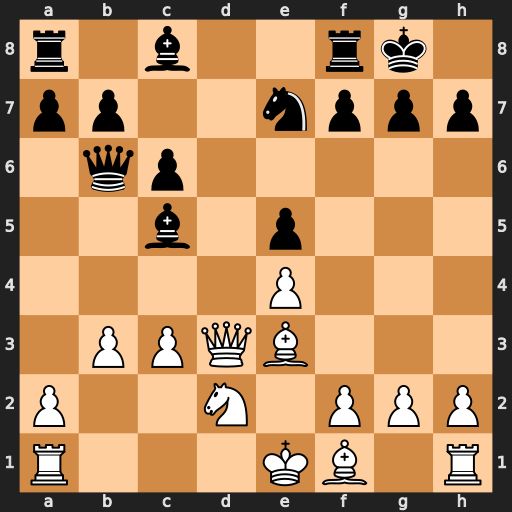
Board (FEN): r1b2rk1/pp2nppp/1qp5/2b1p3/4P3/1PPQB3/P2N1PPP/R3KB1R
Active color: w
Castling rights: KQ
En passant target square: -
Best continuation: Nc4 Bxe3 Nxb6